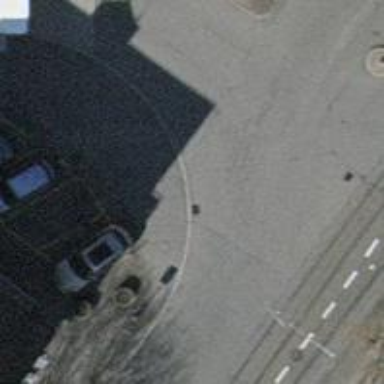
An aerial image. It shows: Sidewalk with sett surface.